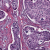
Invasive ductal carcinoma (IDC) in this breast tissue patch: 0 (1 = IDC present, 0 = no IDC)